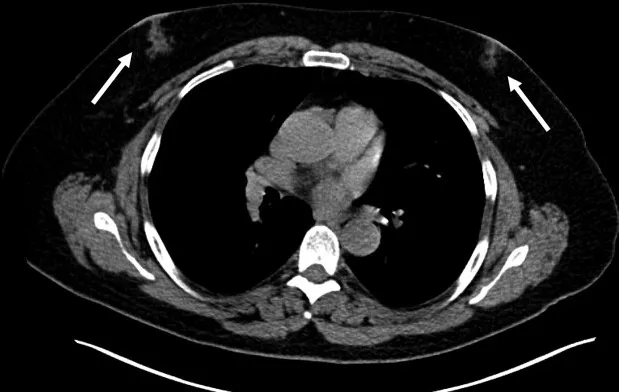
Unenhanced CT through the chest demonstrates bilateral gynecomastia (arrows).
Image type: radiology (ct)